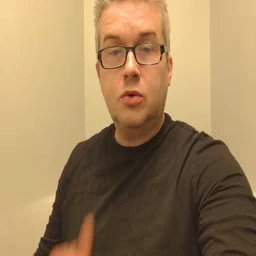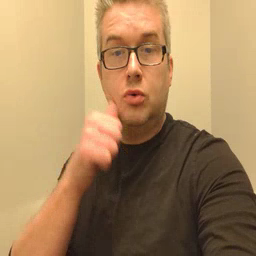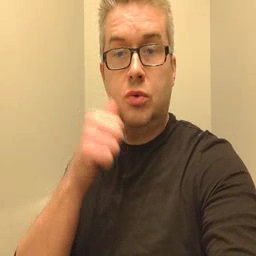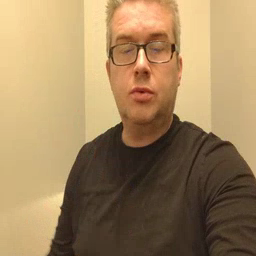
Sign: girl